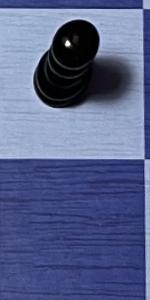
Label: Empty